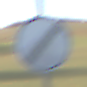
Verkehrszeichen: EndeSaemtlicherBegrenzungen
Umgebung: Outdoor, Nature
Tageszeit: MorningAfternoon
Wetter: Clear
Licht: Natural
Jahreszeit: Winter
Kontrast: HighContrast